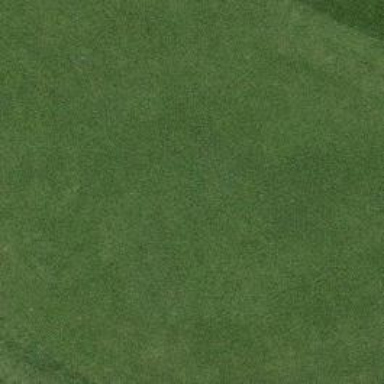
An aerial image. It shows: Golf hole.